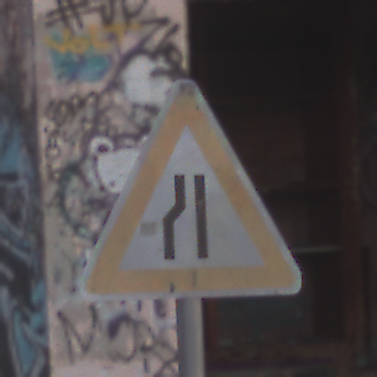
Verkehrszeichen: EinseitigVerengteFahrbahnLinks
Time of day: SunriseSunset
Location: Outdoor (Suburban)
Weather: PartlyCloudy
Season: NotSpecified
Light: Natural